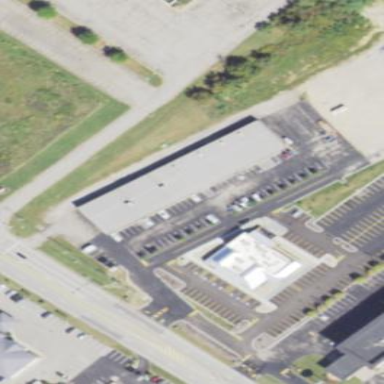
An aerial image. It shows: Retail building.